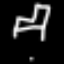
Label: chair